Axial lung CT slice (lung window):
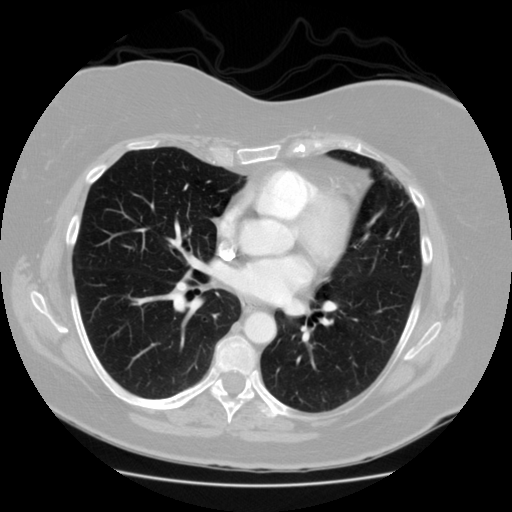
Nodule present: no